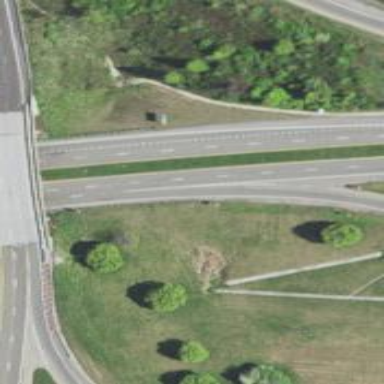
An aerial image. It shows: Motorway junction.